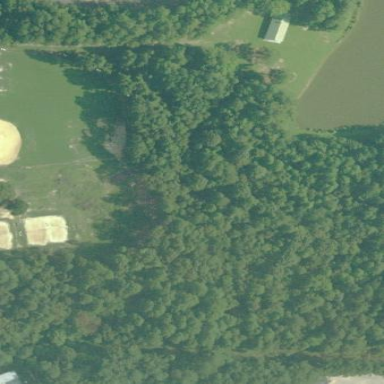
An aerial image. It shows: Beautiful woodland area.